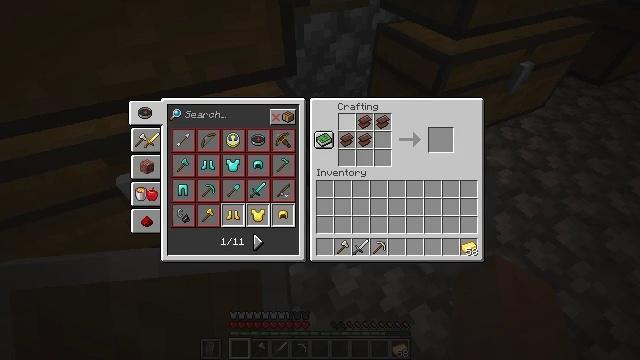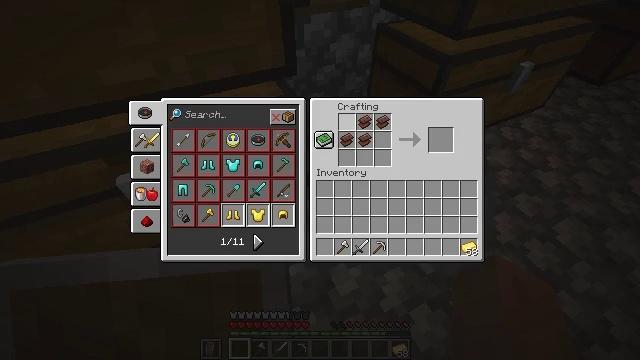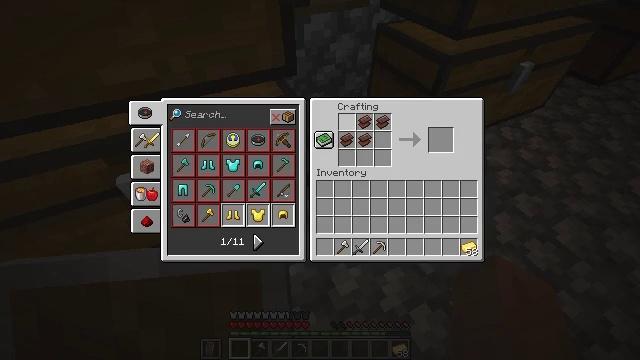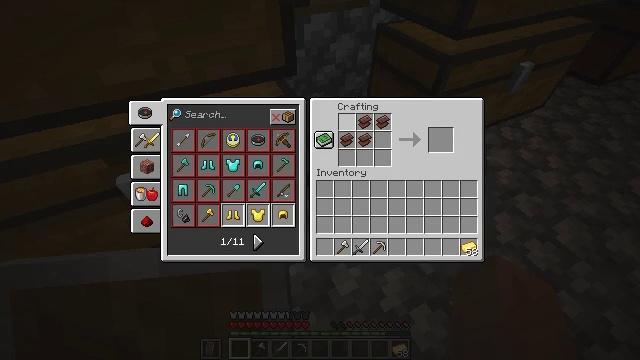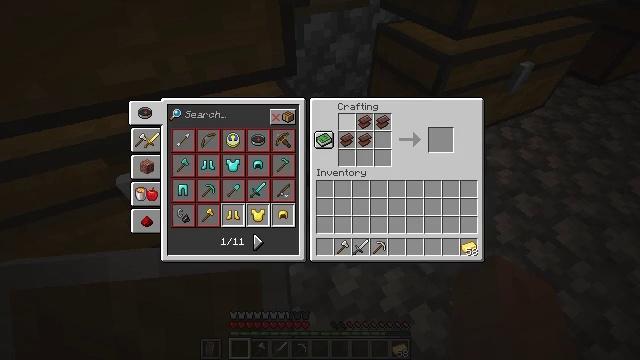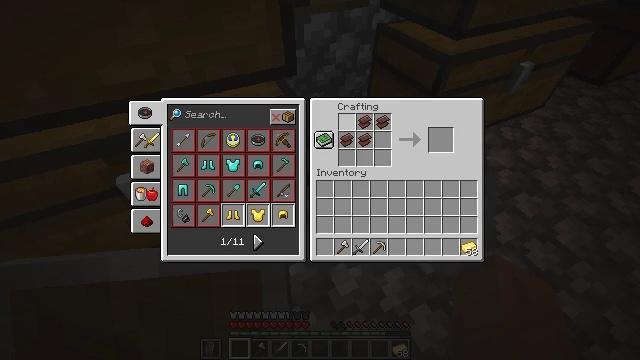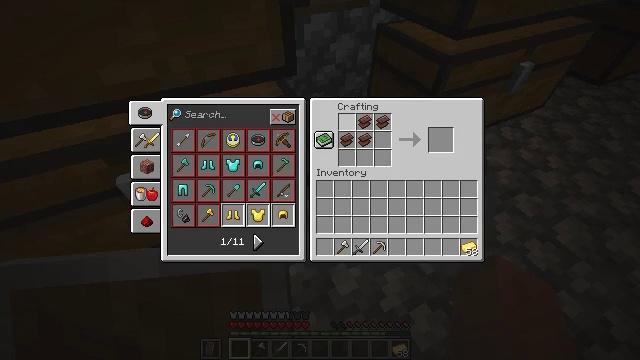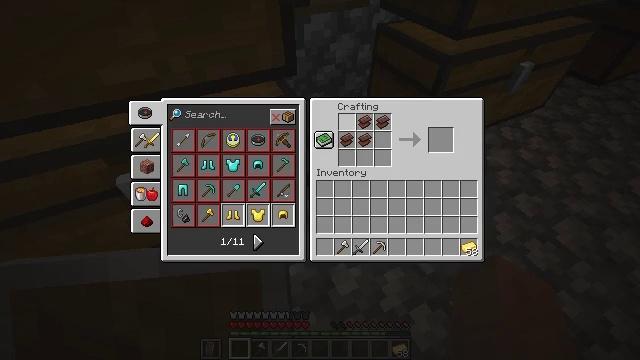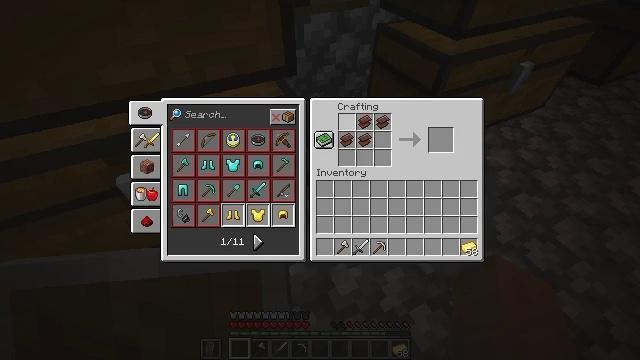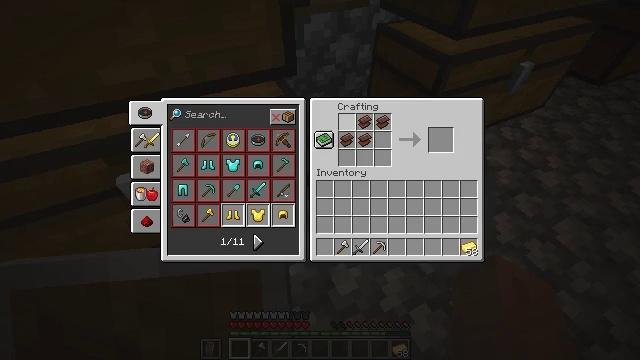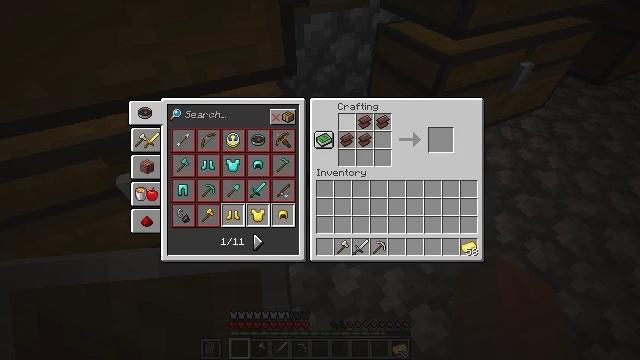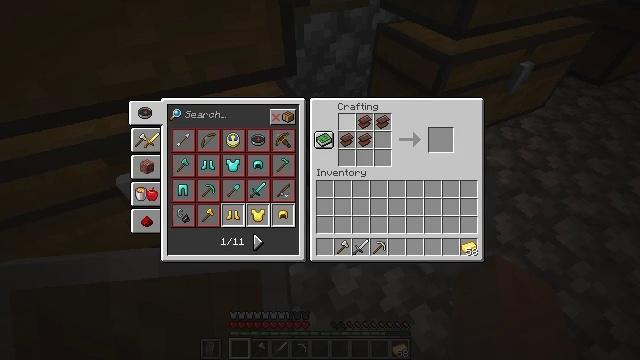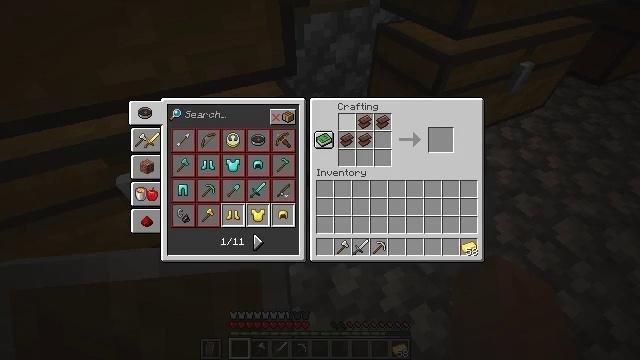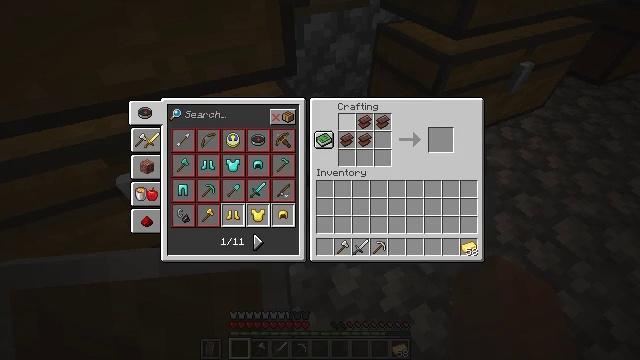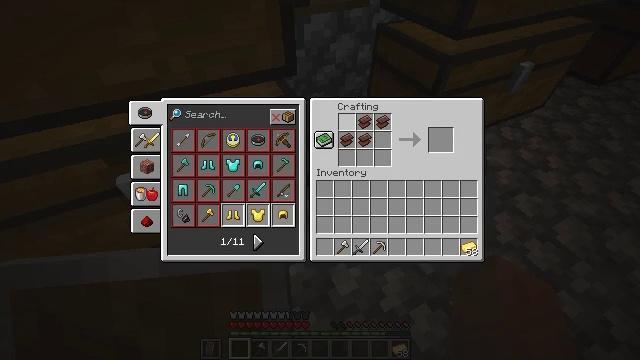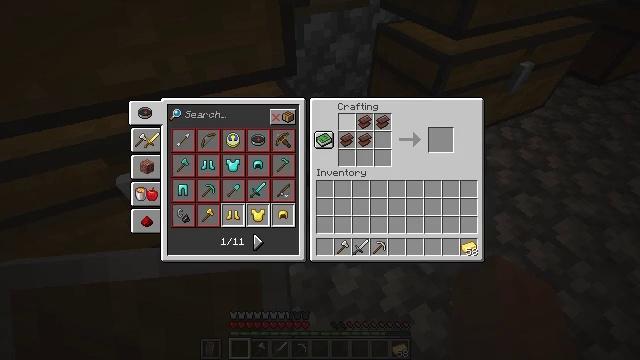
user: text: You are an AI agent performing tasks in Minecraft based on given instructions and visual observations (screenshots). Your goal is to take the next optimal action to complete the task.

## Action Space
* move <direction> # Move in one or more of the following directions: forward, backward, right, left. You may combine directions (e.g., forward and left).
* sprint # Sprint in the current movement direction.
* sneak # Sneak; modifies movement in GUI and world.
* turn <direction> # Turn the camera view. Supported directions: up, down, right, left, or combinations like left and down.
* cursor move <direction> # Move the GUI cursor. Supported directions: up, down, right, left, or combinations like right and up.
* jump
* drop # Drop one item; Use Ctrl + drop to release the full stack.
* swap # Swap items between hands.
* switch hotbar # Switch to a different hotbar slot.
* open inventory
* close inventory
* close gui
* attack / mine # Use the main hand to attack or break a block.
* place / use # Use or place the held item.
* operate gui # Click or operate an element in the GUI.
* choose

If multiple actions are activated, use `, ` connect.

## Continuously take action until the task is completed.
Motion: motion action
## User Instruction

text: Get a netherite ingot after combining netherite scrap and gold.
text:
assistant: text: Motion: no_op
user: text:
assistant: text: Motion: no_op
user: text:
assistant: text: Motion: no_op
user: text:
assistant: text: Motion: no_op
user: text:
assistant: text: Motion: no_op
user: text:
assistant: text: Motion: no_op
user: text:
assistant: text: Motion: no_op
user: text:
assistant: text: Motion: no_op
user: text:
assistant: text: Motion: no_op
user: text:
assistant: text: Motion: no_op
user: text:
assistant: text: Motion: no_op
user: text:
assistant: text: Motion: no_op
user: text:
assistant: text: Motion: no_op
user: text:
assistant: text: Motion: no_op
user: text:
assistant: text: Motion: no_op
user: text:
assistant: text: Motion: no_op
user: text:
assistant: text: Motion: no_op
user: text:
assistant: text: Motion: no_op
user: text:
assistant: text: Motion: no_op
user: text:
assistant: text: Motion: no_op
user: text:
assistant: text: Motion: no_op
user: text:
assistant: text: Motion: no_op
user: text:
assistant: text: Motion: no_op
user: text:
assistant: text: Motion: no_op
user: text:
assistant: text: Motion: no_op
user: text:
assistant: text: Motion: no_op
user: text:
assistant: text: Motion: no_op
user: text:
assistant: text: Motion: no_op
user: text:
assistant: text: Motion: no_op
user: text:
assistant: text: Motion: no_op